Chest X-ray:
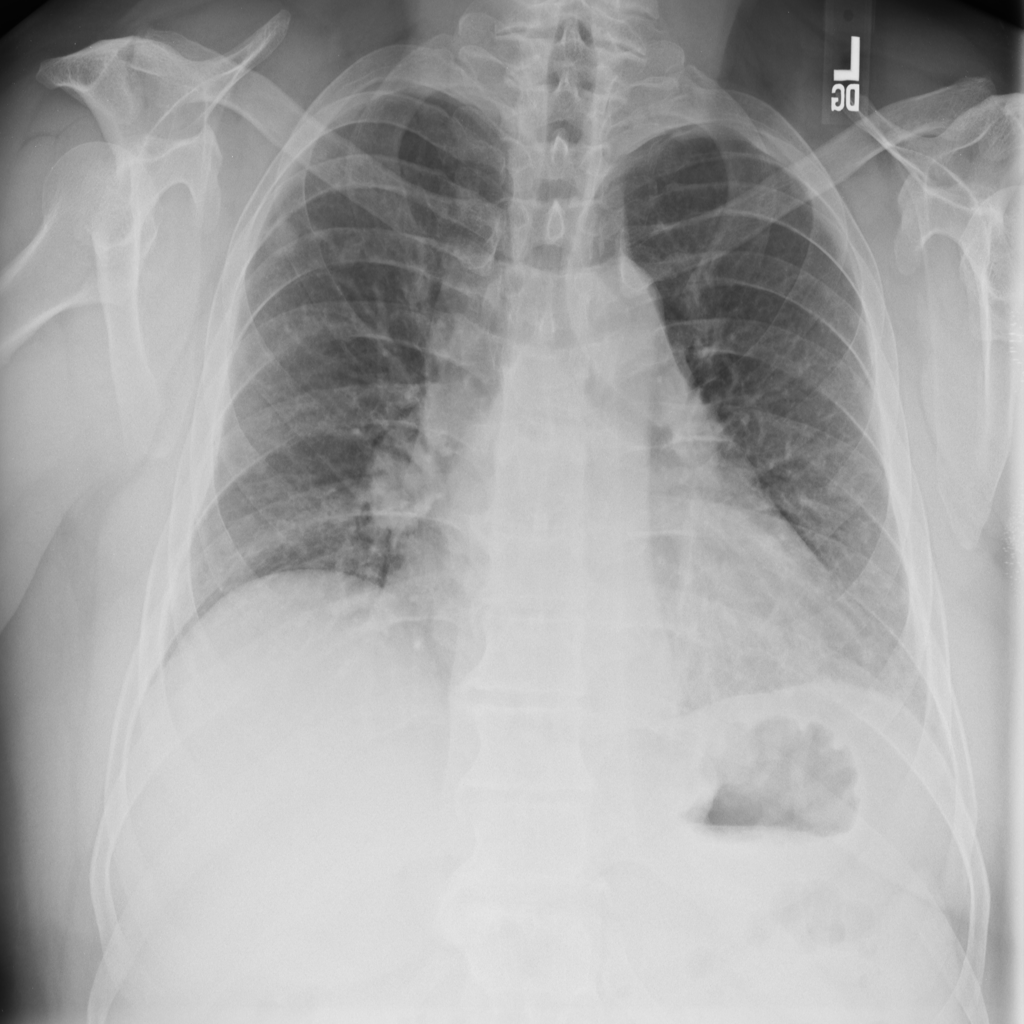
Findings: Nodule, Cardiomegaly
No abnormal finding: no